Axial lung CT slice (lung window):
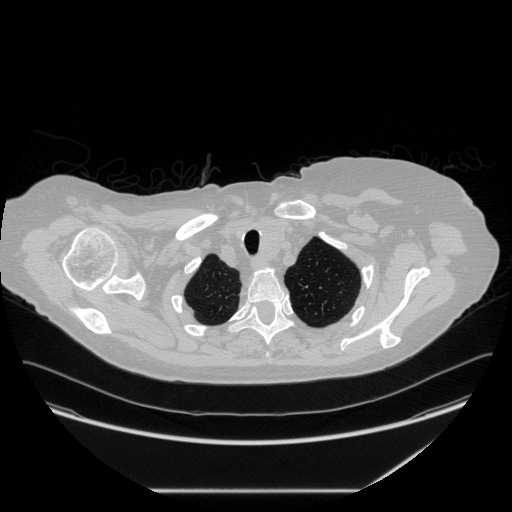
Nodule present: no